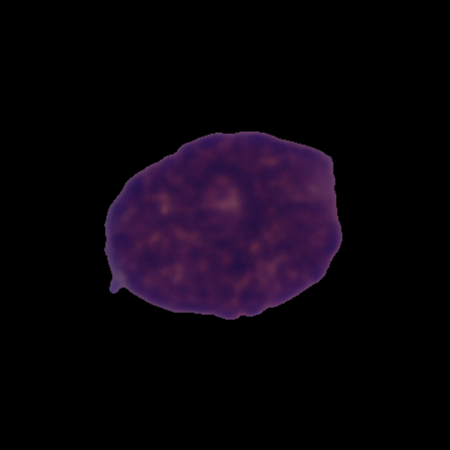
Label: cancer